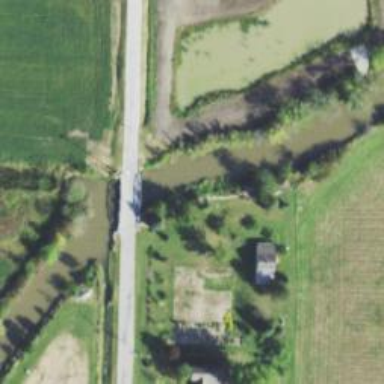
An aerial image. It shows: Tertiary road with bridge.